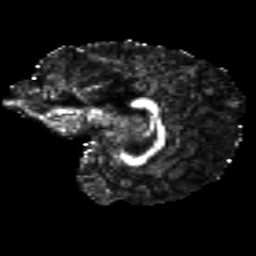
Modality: FA
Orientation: sagittal
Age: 28
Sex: female
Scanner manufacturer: siemens
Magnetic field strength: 3 T
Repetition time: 8.8 s
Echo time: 0.085 s